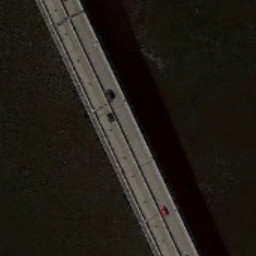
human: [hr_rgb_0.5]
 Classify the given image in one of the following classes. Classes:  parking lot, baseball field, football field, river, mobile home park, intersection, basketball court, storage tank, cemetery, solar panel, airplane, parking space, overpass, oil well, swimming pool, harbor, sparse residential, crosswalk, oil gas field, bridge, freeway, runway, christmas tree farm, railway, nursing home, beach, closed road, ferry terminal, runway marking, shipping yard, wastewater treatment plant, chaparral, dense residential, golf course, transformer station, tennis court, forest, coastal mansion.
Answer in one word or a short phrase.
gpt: bridge